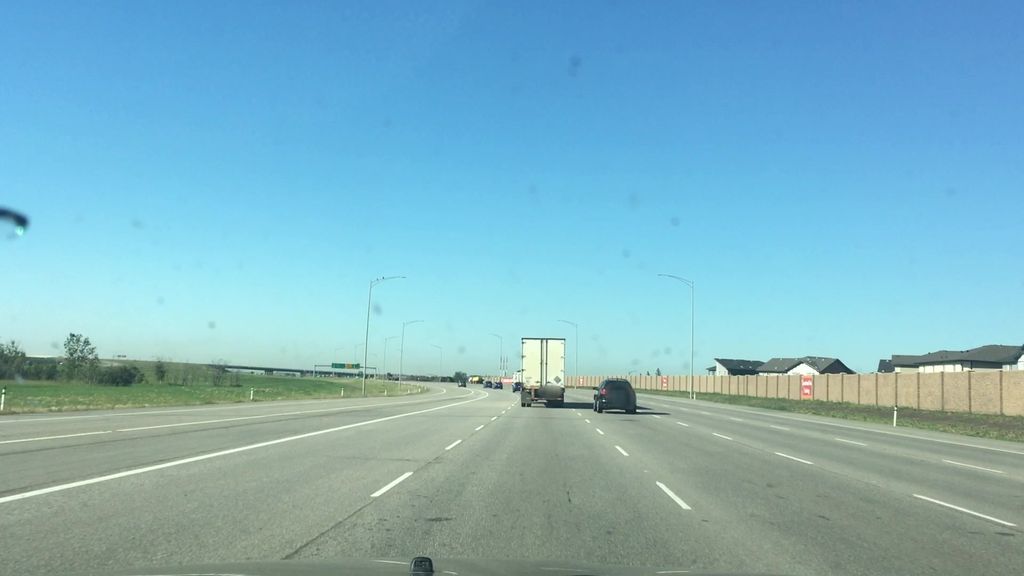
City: edmonton